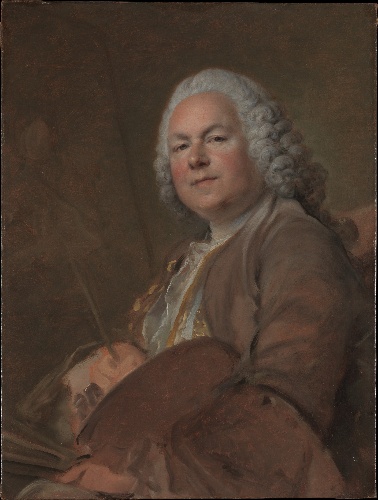
Title: Jean Marc Nattier (1685–1766)
Artist: Louis Tocqué
Artist bio: French, 1696–1772
Date: ca. 1740
Object type: Painting, sketch
Classification: Paintings
Medium: Oil on canvas
Dimensions: 30 1/2 x 23 1/4 in. (77.5 x 59.1 cm)
Department: European Paintings
Credit line: Gift of Colonel and Mrs. Jacques Balsan, 1955
Accession year: 1955
Repository: Metropolitan Museum of Art, New York, NY
Tags: Men|Portraits|Artists